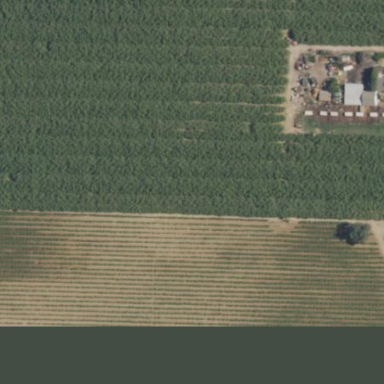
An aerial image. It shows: Vineyard growing grapes.